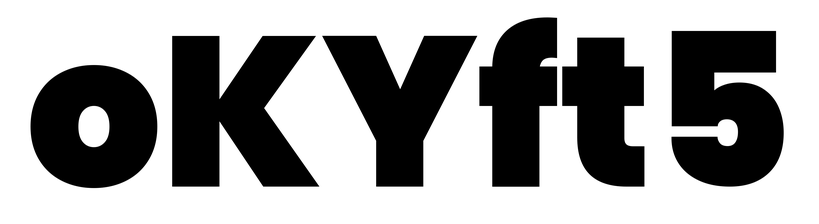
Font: Poppins-Black